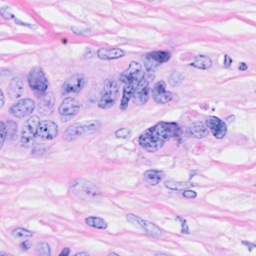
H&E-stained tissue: Breast